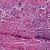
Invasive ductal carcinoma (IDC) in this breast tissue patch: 0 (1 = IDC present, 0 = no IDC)